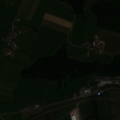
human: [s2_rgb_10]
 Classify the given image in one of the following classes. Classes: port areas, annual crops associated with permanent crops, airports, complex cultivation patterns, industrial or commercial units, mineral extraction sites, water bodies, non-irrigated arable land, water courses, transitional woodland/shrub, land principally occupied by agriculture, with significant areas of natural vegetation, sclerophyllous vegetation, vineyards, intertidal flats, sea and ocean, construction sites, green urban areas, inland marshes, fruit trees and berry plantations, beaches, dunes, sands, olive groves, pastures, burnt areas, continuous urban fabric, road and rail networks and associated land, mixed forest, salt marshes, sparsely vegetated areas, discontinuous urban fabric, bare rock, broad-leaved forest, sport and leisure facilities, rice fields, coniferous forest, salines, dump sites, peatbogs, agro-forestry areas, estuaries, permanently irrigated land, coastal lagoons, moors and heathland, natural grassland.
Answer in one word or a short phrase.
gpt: discontinuous urban fabric, pastures, complex cultivation patterns, coniferous forest, mixed forest